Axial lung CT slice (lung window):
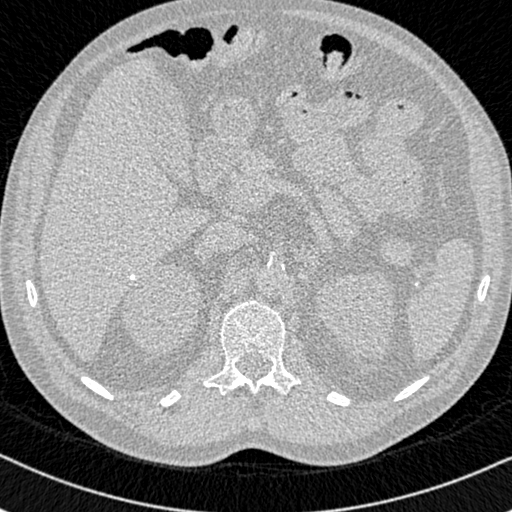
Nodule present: no